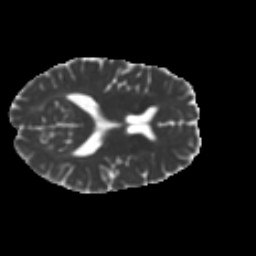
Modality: MD
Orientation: axial
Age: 55
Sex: female
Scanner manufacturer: ge
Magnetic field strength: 3 T
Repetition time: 7.8 s
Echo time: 0.0606 s